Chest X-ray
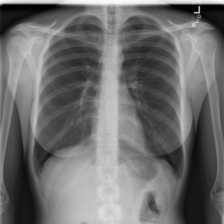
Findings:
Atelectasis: negative
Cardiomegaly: negative
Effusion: negative
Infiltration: negative
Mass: negative
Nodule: negative
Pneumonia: negative
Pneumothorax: negative
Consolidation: negative
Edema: negative
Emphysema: negative
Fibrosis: negative
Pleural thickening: negative
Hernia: negative